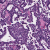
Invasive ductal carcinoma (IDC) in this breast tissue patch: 1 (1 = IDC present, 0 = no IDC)